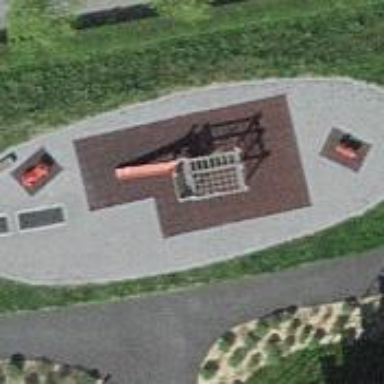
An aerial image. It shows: Playground area for leisure activities on the land.